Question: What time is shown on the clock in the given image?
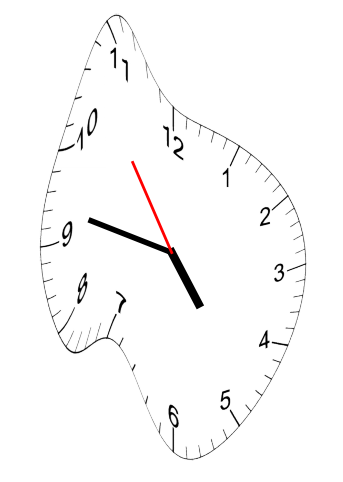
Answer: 04:46:54